Aerial crown-view tile of a tropical tree (Barro Colorado Island, Panama), acquired 20250124:
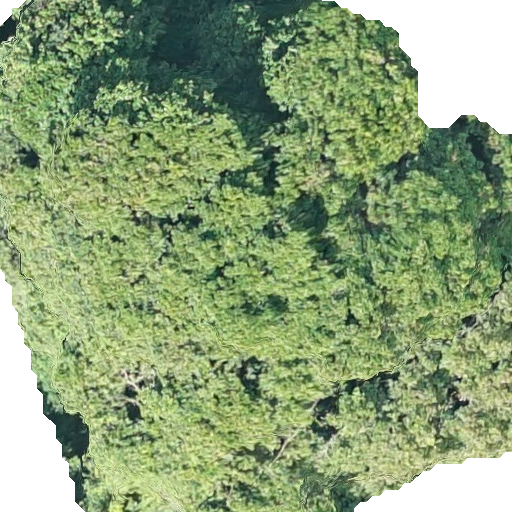
Species: Prioria copaifera
GBIF accepted scientific name: Prioria copaifera
Crown area: 404.258 m²